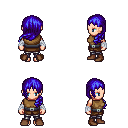
a pixel art fantasy rpg character, female body template, human, light skin, leather chest armor, metal pants, blue left-swept hairstyle, white cloth bandages, brown shoes, four views (front, back, left, right), 2x2 character sprite sheet, small pixel art, hard edges, no anti-aliasing